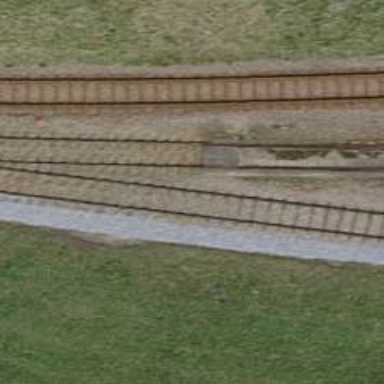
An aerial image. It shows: Railway switch with the turnout on the left side.